Question: In a Layout that contains an 'ExpandableListView' I need to maintain the visibility of a 'View'. It must be visible when all groups are collapsed. So I did the following:
'''
//class field
private List<Integer> groupState = null;
getExpandableListView().setOnGroupExpandListener(
new OnGroupExpandListener() {
@Override
public void onGroupExpand(int arg0) {
p.setVisibility(View.GONE);
groupState.add(arg0);
}
});
getExpandableListView().setOnGroupCollapseListener(
new OnGroupCollapseListener() {
@Override
public void onGroupCollapse(int groupPosition) {
groupState.remove(groupPosition);
if (groupState.isEmpty()) {
p.setVisibility(View.VISIBLE);
}
}
});
'''
It crashes with a NullPointerException on the line where I try to add an Integer, no matter which group was clicked. What am I doing wrong?

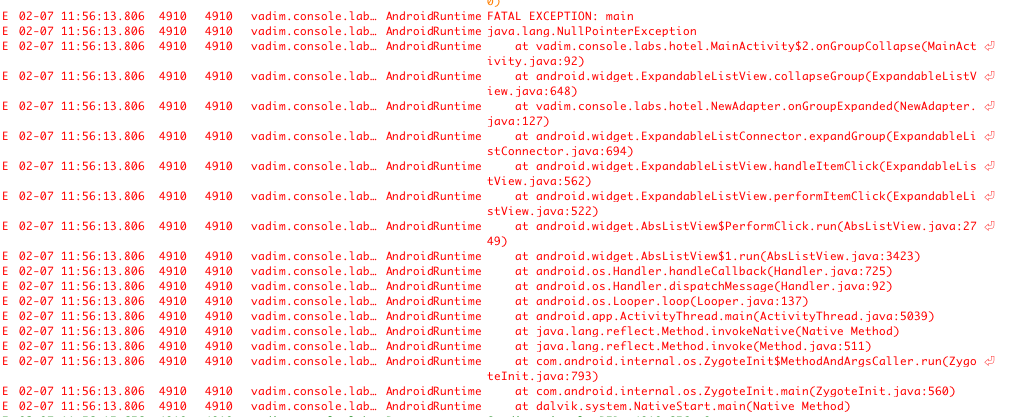
Answer: If this is the complete code, then the proper initialisation of your List groupState is missing.
Somewhere you should have something like this:
'''
groupState = new List<Integer();
'''
or you change your second line from:
'''
private List<Integer> groupState = null;
'''
to
'''
private List<Integer> groupState = new List<Integer();
'''